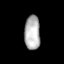
Tissue: lung
Cell type: Epithelial cells
Senescence score: 0.2283
Nuclear area (px): 529
Mean DAPI intensity: 178.645